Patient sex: F
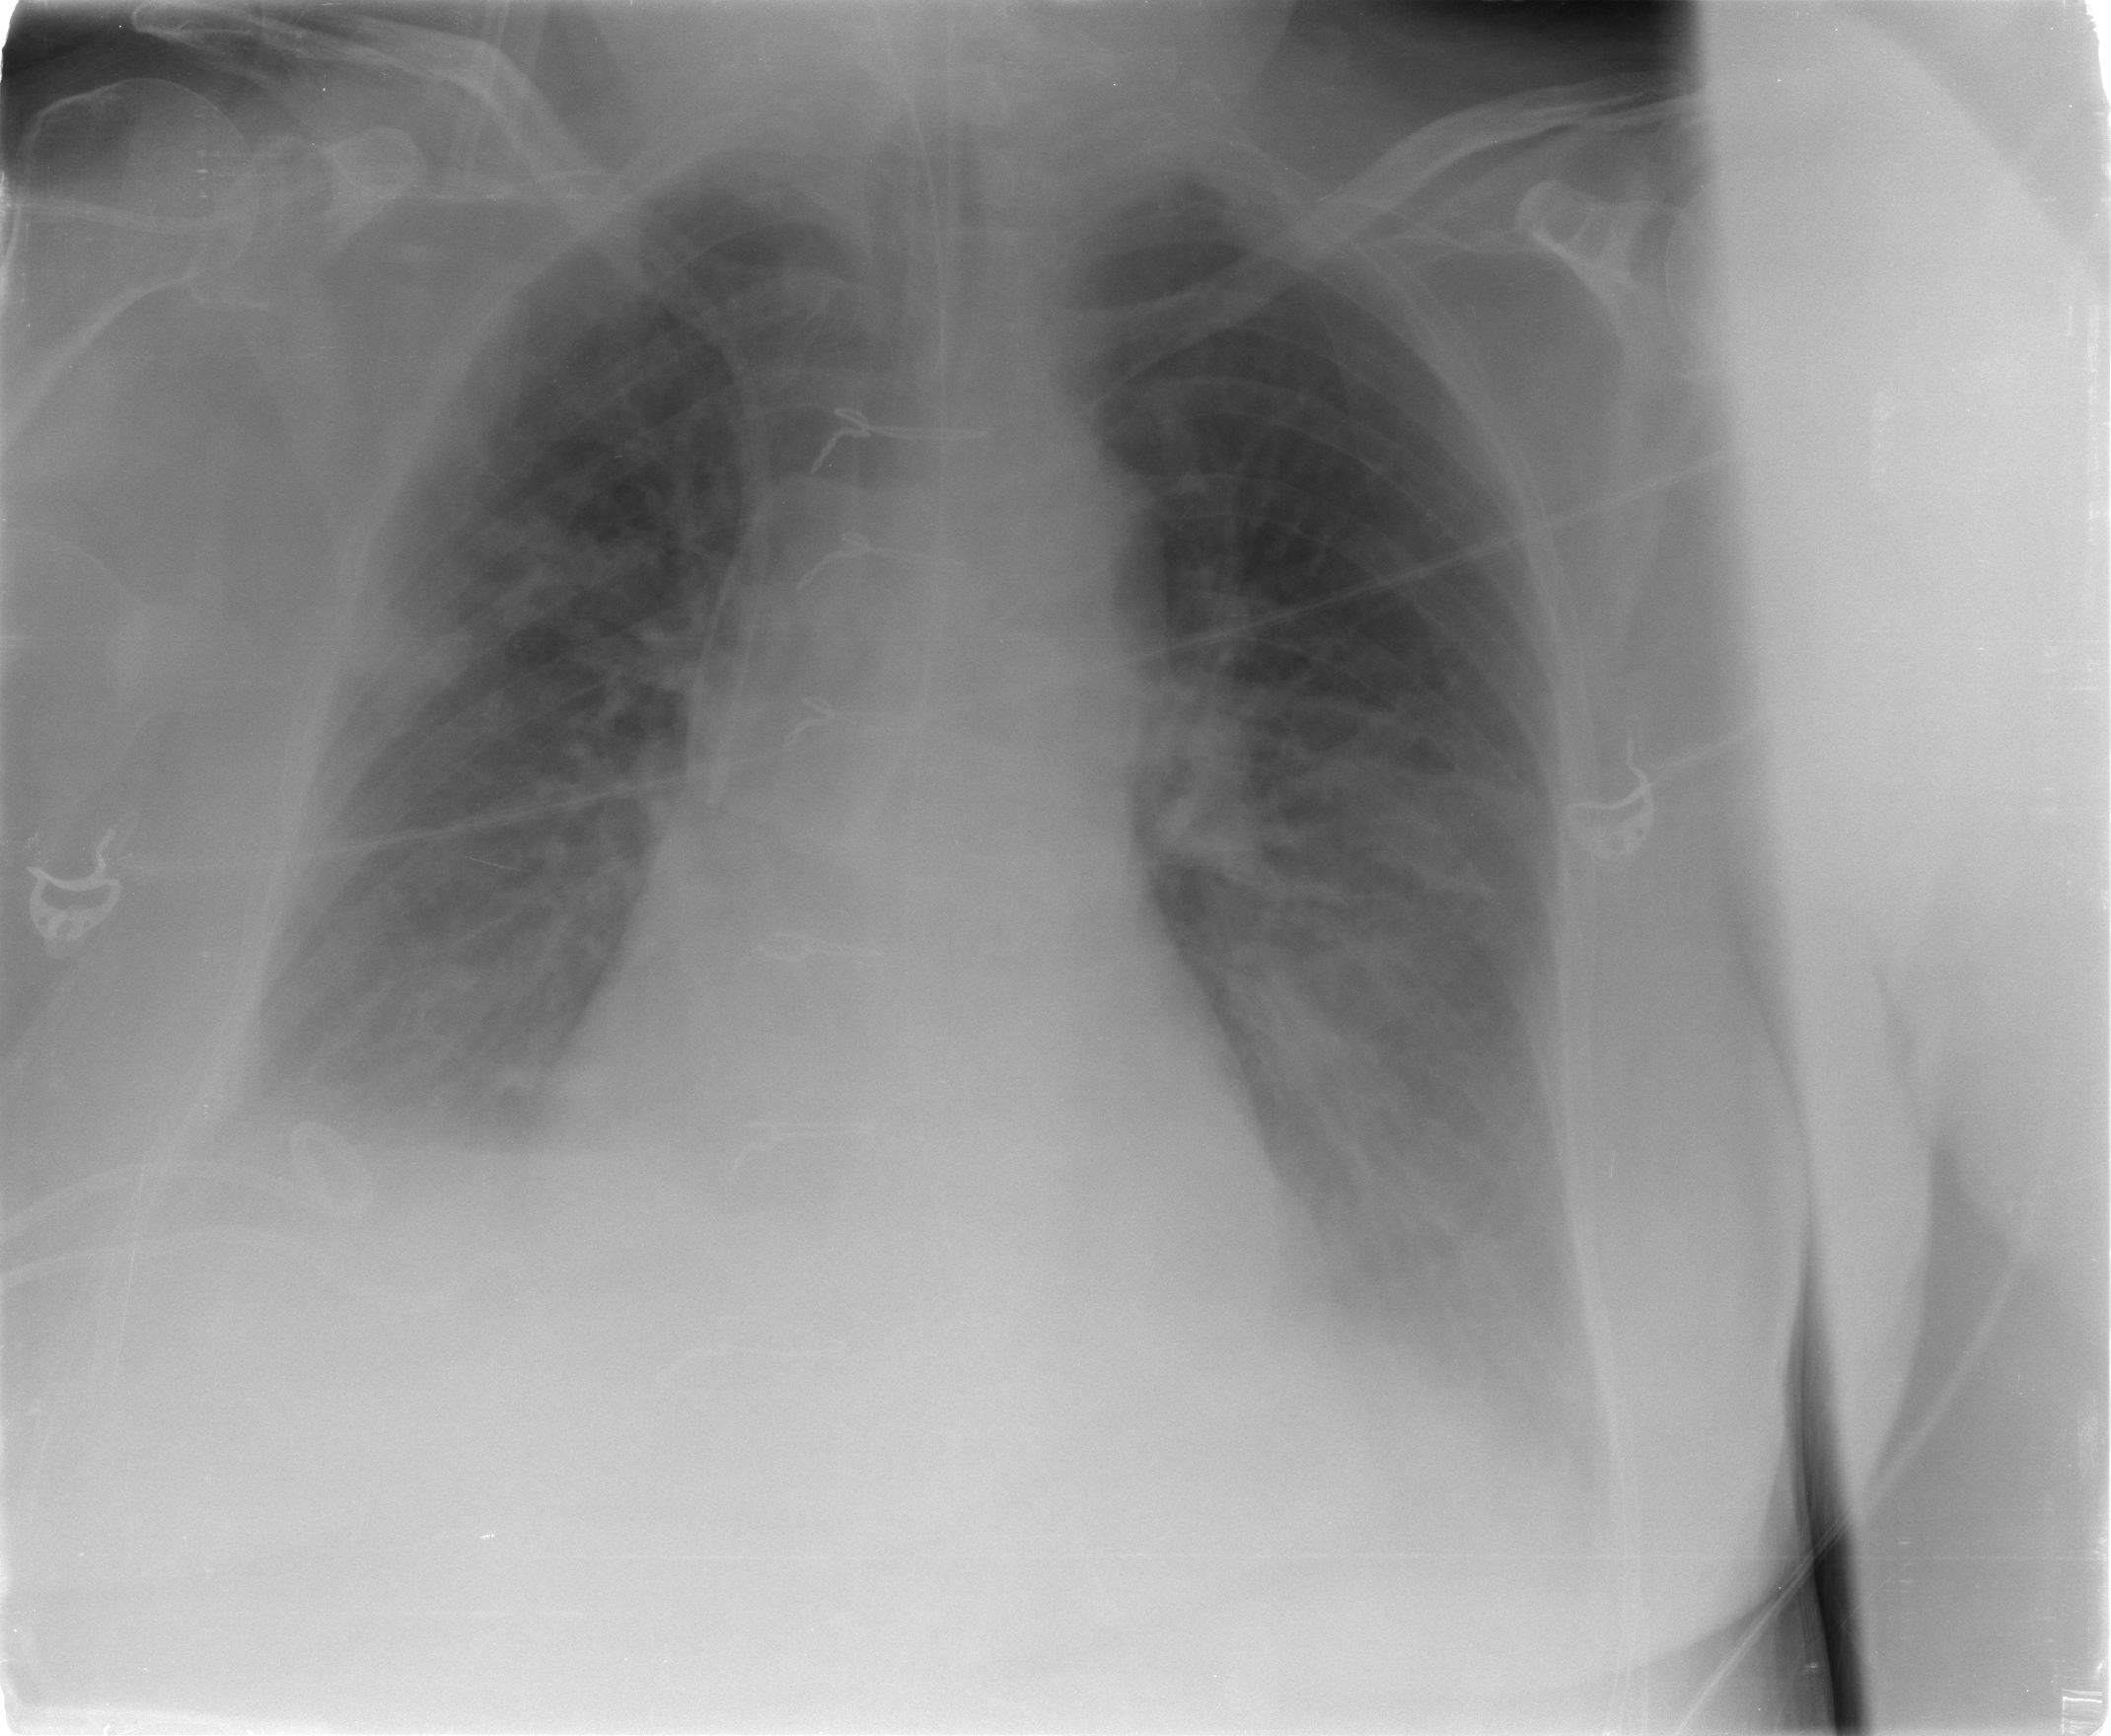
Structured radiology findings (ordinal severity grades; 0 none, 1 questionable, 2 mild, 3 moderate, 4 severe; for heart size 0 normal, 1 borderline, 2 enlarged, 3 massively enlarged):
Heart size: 1
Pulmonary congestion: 2
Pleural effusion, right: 2
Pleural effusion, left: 2
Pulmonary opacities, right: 3
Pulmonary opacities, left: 0
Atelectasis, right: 2
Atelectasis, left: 2